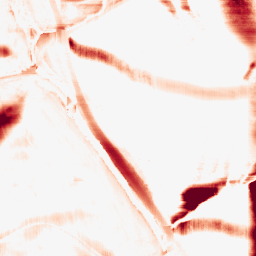
Category: morphological
Decomposition family: morphological_rect
Decomposition parameters: operation: opening
width: 50
height: 20
Upsampling method: quartic
Upsampling parameters: scale: 4
Upsampling scale: 4